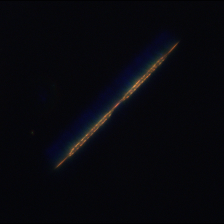
Taxon: Rhizosolenia_Proboscia
Group: Diatoms